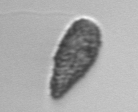
Label: Pseudochattonella_farcimen